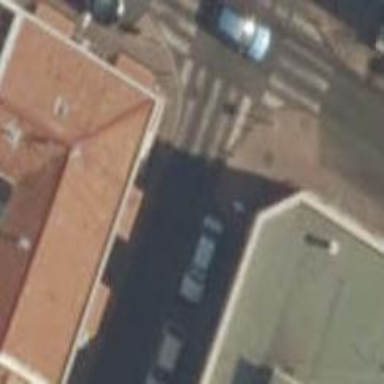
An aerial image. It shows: Uncontrolled zebra crossing on the road.